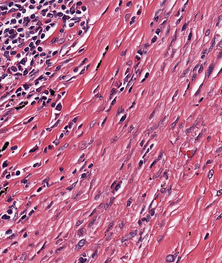
Tumor epithelial tissue: no
Tumor-associated stroma tissue: yes
Normal tissue: no